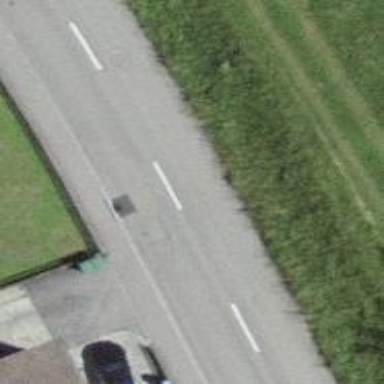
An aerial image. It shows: Tertiary road with asphalt surface.